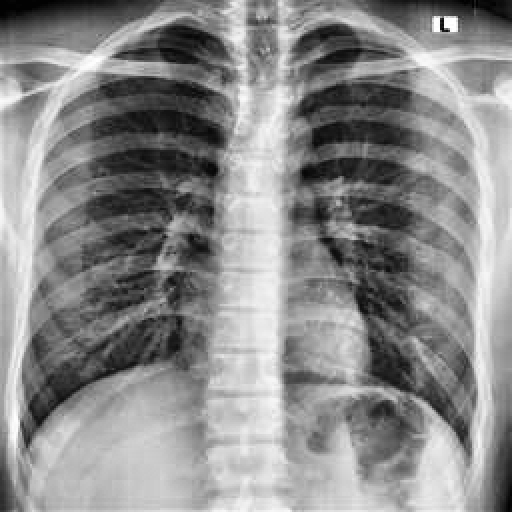
Finding: NORMAL